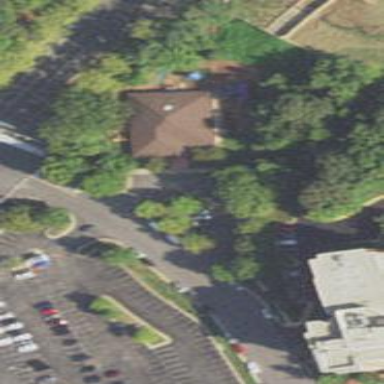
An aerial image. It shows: Preschool school.